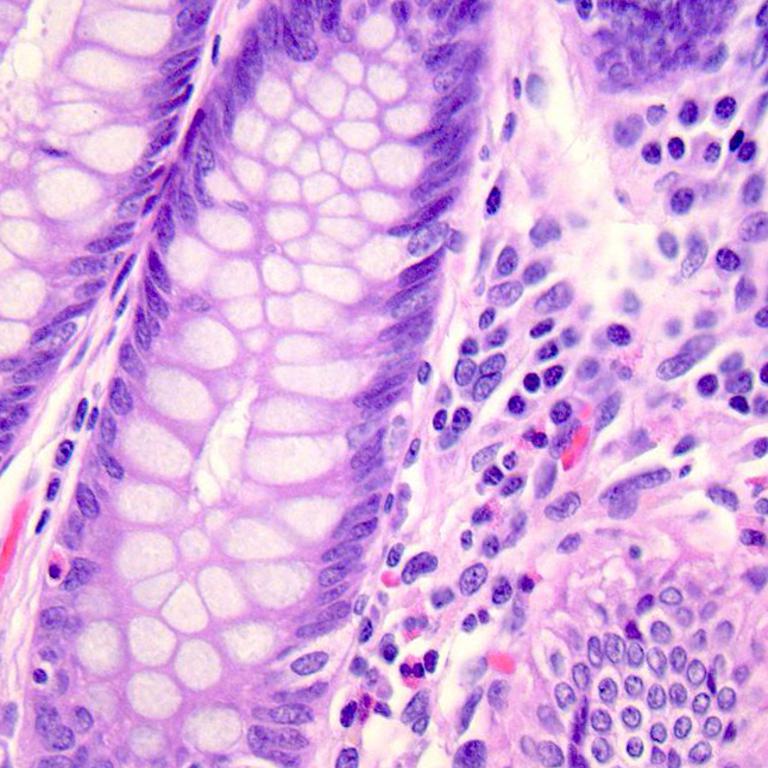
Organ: colon
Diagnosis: benign